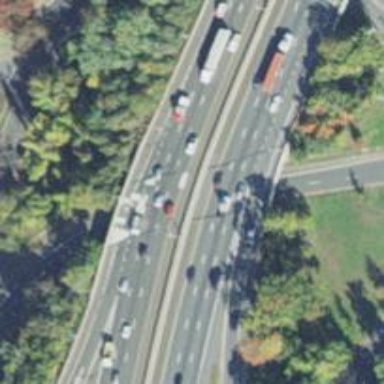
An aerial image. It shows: Asphalt surface bridge on motorway link.